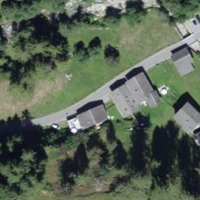
EUNIS habitat code: 24
Species observed at this site:
Cirsium heterophyllum